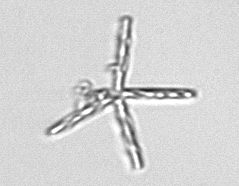
Label: Thalassionema